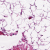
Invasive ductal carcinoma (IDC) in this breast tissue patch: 0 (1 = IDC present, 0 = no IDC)